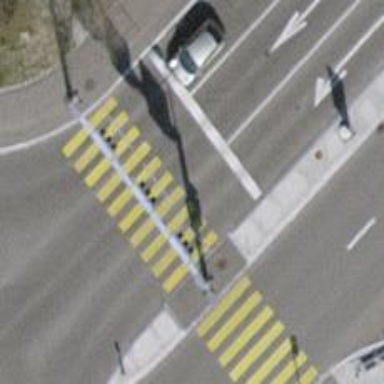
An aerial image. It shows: Road with traffic signals.